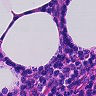
Metastatic tissue present: no